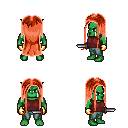
a pixel art fantasy rpg character, male body template, orc, green skin, maroon sleeveless shirt, teal pants, red extra-long hairstyle, gold gloves, dagger, four views (front, back, left, right), 2x2 character sprite sheet, small pixel art, hard edges, no anti-aliasing